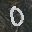
Label: 0